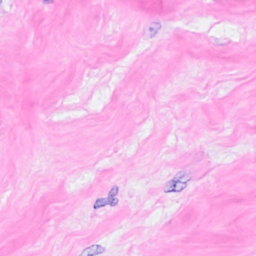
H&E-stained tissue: Breast